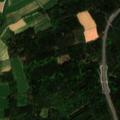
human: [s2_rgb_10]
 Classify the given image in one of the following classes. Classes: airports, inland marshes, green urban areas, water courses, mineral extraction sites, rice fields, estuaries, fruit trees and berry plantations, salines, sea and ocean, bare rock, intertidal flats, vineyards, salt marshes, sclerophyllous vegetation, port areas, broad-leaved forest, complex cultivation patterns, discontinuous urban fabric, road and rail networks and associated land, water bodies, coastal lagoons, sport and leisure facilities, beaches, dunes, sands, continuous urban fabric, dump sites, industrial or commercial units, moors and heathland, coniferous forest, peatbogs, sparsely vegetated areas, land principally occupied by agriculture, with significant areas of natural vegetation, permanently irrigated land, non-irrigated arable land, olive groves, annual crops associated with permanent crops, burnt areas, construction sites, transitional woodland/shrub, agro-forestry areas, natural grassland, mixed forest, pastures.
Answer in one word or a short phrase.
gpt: non-irrigated arable land, complex cultivation patterns, mixed forest